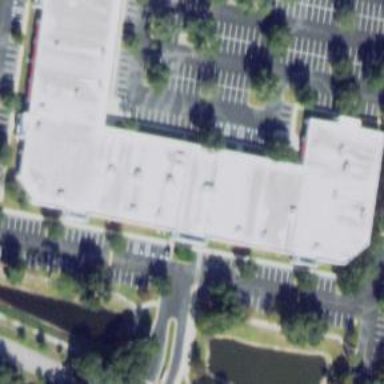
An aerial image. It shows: Parking space is available.